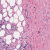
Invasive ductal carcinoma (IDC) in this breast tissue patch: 1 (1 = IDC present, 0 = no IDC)